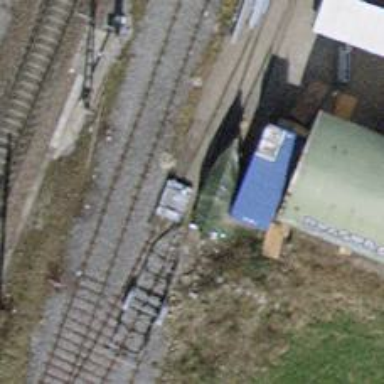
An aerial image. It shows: Disused railway spur with one track.